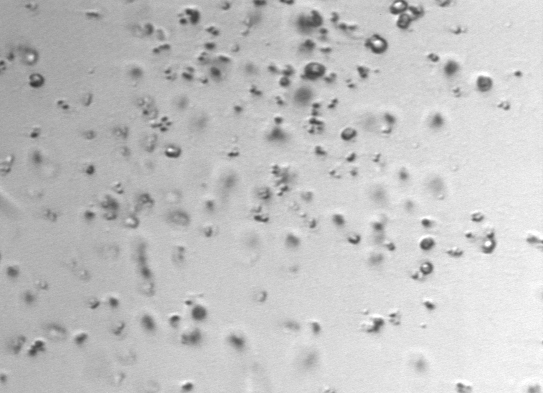
Label: Phaeocystis